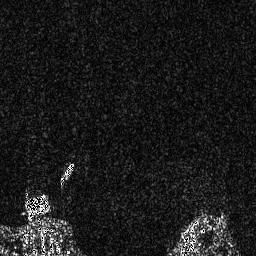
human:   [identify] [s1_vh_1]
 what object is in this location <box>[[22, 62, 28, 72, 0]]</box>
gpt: <ref>1 small ship at the left</ref>